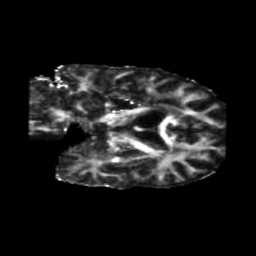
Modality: FA
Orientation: coronal
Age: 51
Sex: female
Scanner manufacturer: siemens
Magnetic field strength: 3 T
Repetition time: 5.25 s
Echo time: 0.08 s